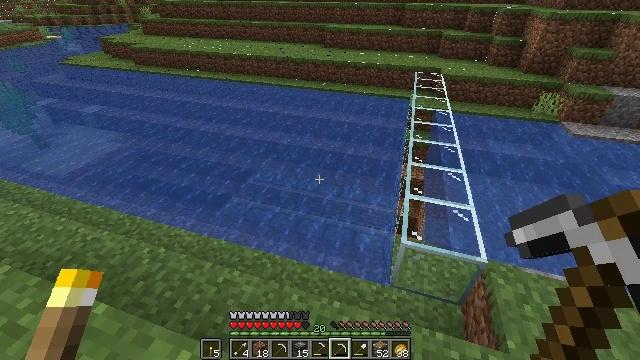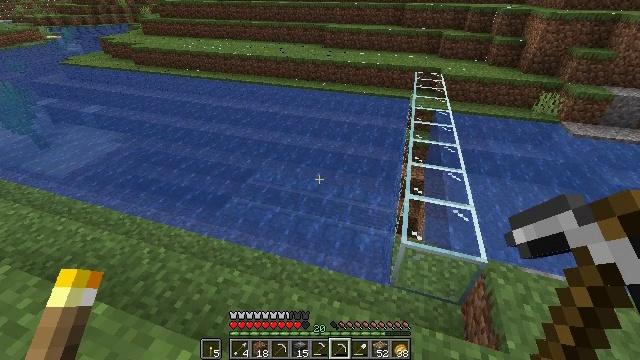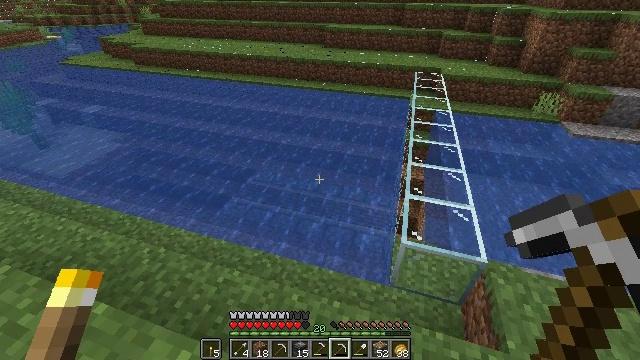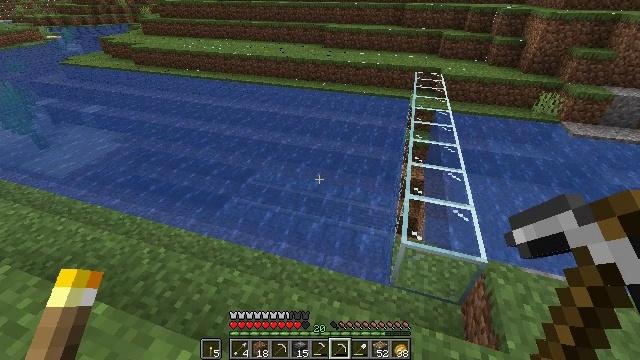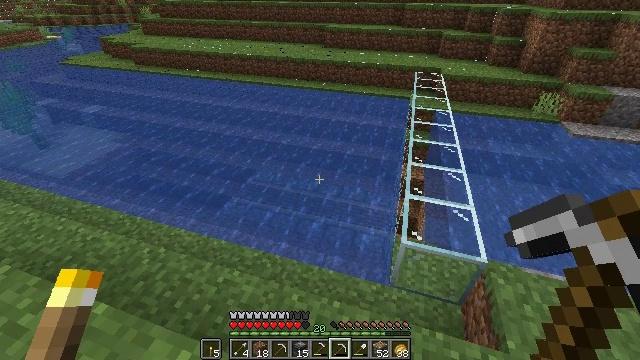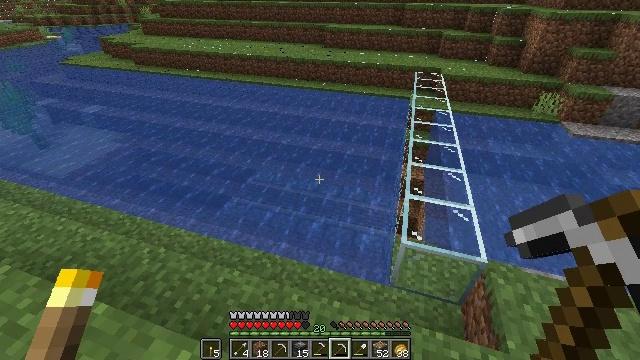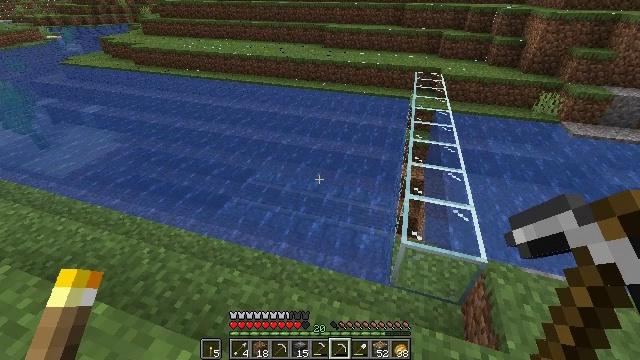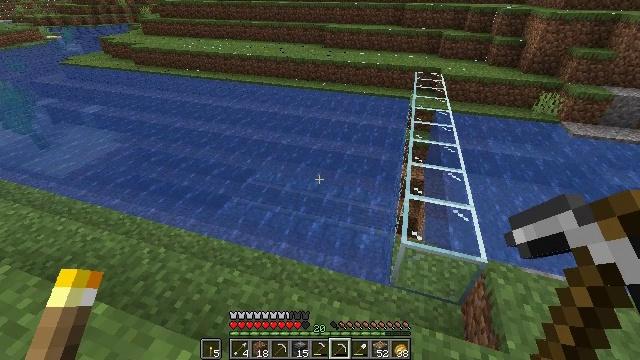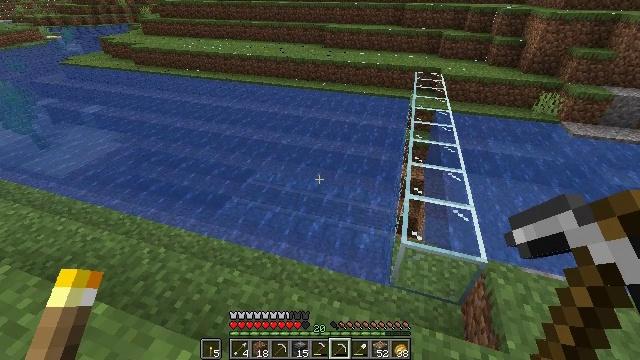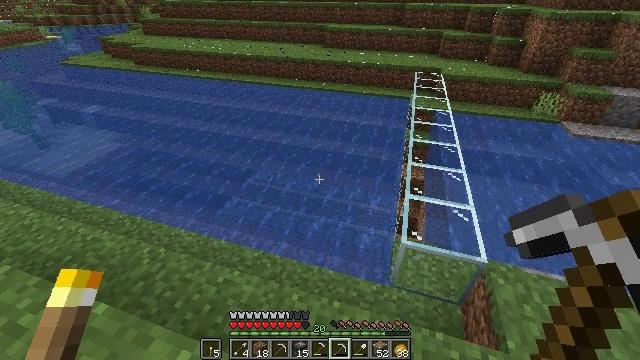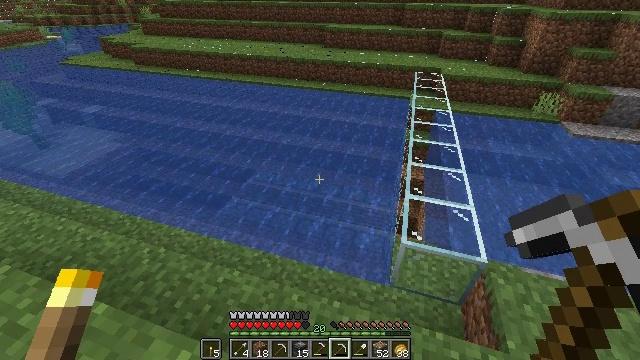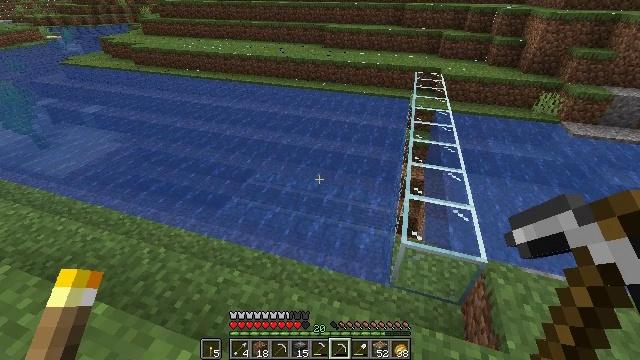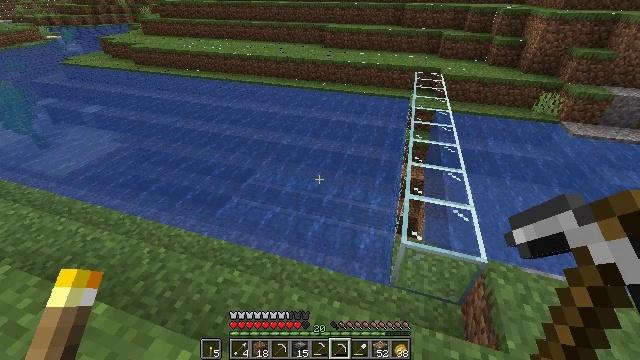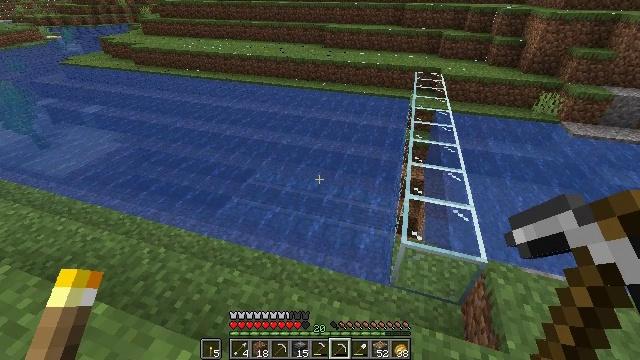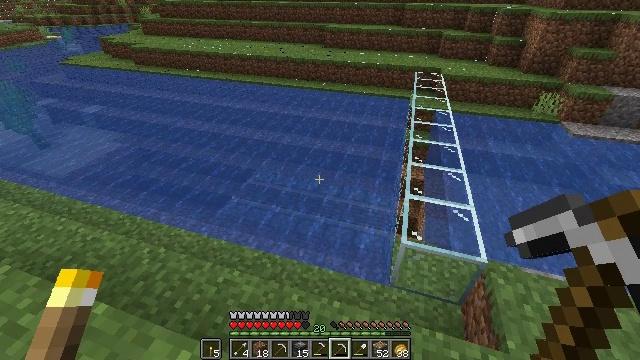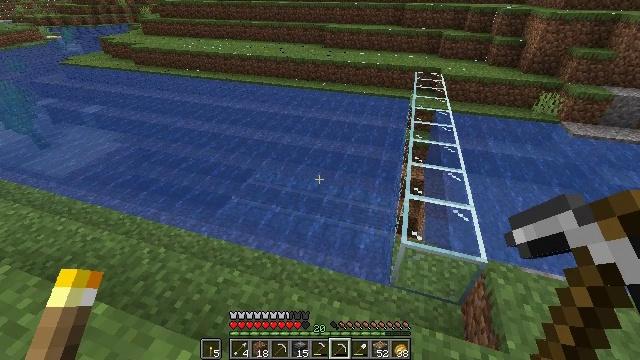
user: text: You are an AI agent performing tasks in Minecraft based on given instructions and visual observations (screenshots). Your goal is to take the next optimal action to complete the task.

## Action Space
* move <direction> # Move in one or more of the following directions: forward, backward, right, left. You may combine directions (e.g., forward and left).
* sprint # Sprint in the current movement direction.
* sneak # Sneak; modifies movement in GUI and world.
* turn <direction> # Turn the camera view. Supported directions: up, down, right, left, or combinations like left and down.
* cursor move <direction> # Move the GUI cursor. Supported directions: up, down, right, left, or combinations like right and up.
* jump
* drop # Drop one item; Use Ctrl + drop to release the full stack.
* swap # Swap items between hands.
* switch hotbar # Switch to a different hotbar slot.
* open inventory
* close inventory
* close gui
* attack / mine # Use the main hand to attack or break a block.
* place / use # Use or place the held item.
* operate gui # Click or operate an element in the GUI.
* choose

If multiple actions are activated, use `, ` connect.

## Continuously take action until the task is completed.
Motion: motion action
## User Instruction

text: Break the piston to gather it.
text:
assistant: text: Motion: no_op
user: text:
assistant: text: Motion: no_op
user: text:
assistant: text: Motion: no_op
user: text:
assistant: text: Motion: no_op
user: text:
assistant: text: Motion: no_op
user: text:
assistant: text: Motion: no_op
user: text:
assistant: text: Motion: no_op
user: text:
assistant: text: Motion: no_op
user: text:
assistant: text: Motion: no_op
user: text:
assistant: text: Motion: no_op
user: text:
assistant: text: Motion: no_op
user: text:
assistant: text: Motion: no_op
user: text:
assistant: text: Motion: no_op
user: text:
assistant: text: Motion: no_op
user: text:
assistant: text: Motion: no_op
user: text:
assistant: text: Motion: no_op
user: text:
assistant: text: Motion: no_op
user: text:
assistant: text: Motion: no_op
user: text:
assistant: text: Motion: turn down
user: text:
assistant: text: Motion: turn right and down
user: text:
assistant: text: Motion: turn right and down
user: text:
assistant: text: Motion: turn right and down
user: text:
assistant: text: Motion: turn right and down
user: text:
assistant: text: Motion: no_op
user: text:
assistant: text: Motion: no_op
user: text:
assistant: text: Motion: no_op
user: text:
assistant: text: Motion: turn right
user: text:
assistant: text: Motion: no_op
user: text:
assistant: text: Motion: move forward
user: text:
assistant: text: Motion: move forward